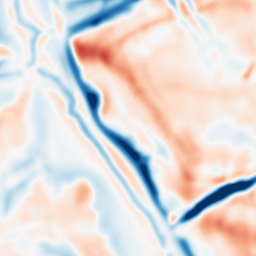
Category: multiscale
Decomposition family: dog
Decomposition parameters: sigma_low: 3
sigma_high: 10
Upsampling method: bicubic
Upsampling parameters: scale: 2
Upsampling scale: 2